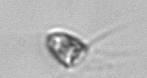
Label: Balanion